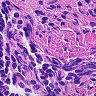
Metastatic tissue present: no